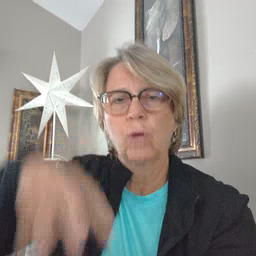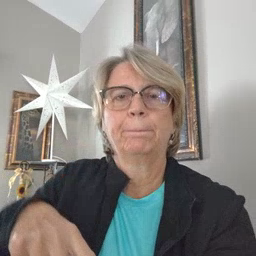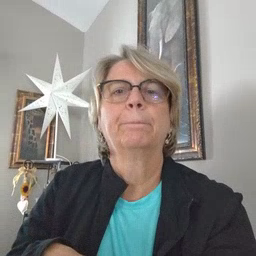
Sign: drop